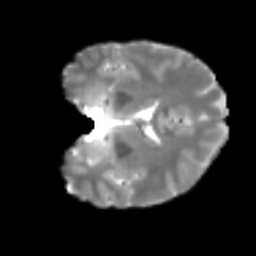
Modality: T2w
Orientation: coronal
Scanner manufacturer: siemens
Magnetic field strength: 3 T
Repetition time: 4 s
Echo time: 0.0594 s